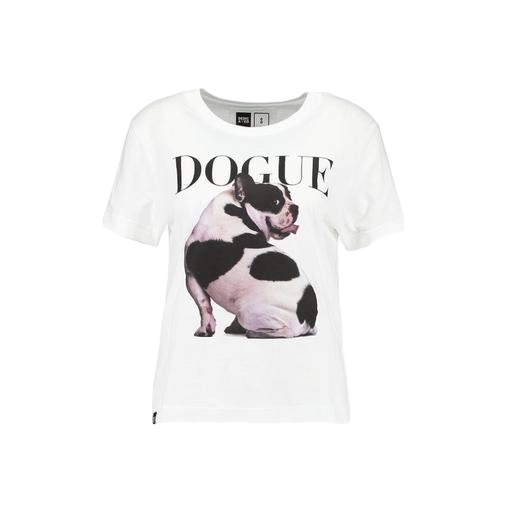
dog shirt, cool t-shirt, regular t-shirt, white background